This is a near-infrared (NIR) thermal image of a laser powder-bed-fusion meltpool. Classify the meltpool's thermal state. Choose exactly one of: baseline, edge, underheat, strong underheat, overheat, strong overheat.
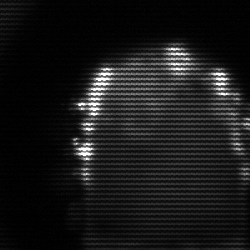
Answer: baseline